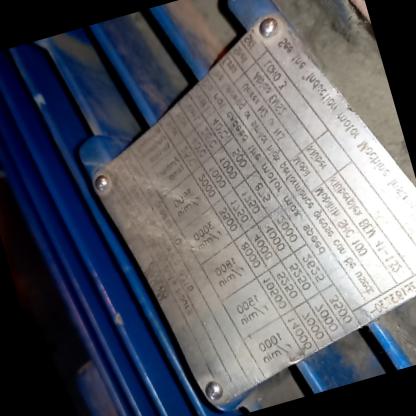
Klasa: tabliczka-znamionowa